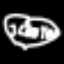
Label: squiggle